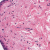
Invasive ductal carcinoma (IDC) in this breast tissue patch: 0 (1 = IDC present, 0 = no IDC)